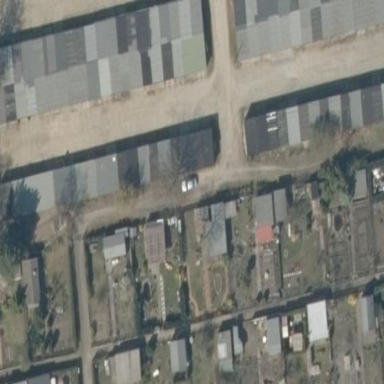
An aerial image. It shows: Group of garages.